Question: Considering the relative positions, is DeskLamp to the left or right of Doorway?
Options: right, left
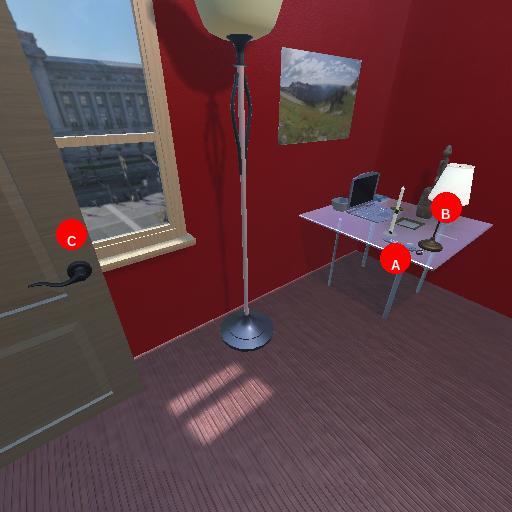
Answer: right